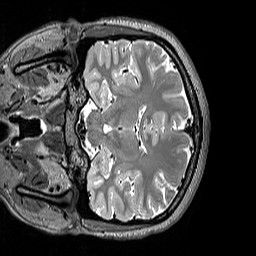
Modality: T2w
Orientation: coronal
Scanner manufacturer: siemens
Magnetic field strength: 3 T
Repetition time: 3.2 s
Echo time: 0.406 s